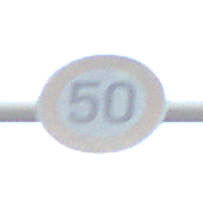
Verkehrszeichen: Geschwindigkeit50
Umgebung: Outdoor, Nature
Tageszeit: SunriseSunset
Wetter: PartlyCloudy
Licht: Natural
Jahreszeit: NotSpecified
Kontrast: LowContrast